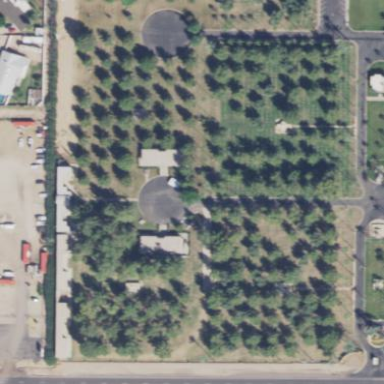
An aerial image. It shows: Sector within cemetery.